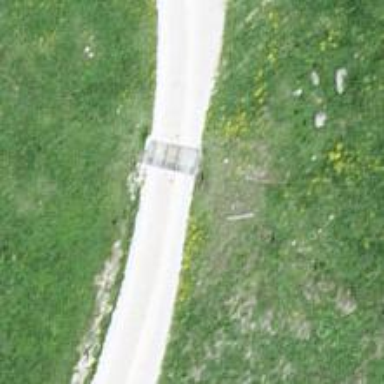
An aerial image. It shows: Cattle grid barrier.